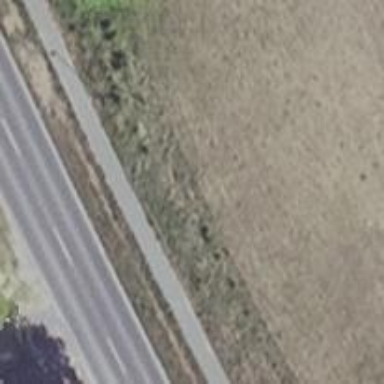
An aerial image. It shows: Asphalt footway.